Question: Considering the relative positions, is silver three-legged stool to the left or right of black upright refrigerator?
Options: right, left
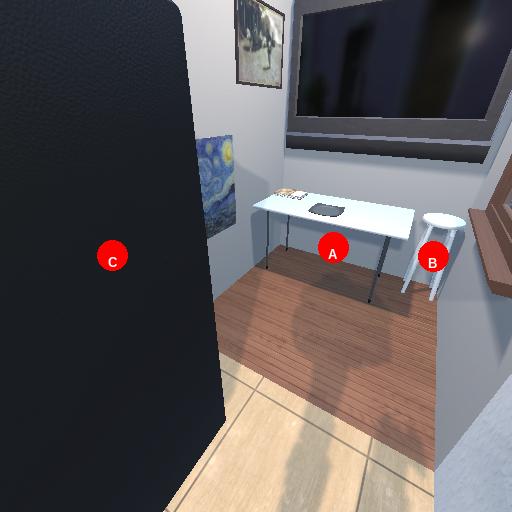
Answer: right